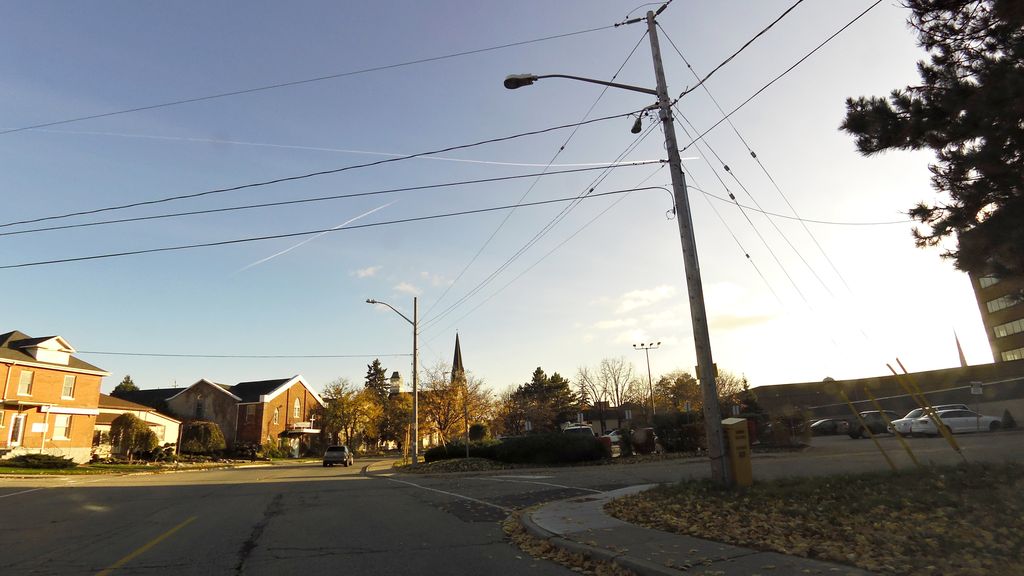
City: kitchener-waterloo